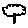
Label: tree